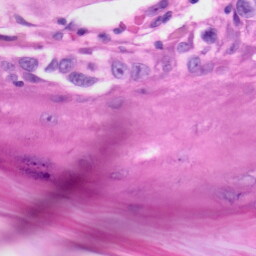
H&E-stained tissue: Skin